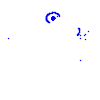
Particle: kaon